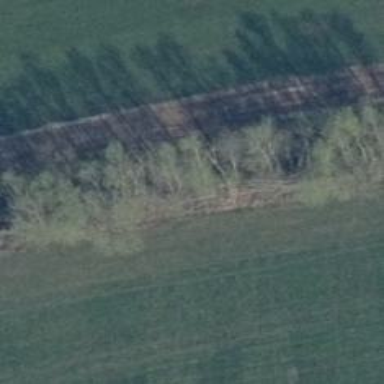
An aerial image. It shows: Row of trees in natural setting.